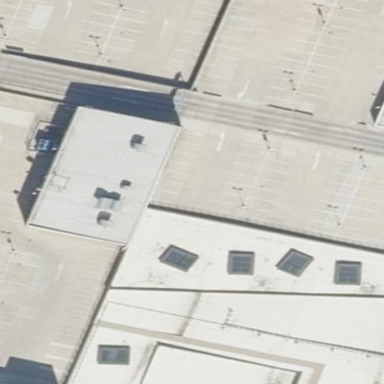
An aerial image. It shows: Building part with flat roof.